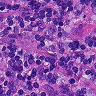
Metastatic tissue present: no